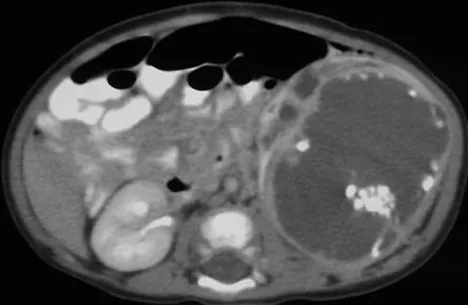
B, Calcifications are clustered in particular regions of the mass.
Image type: radiology (ct)